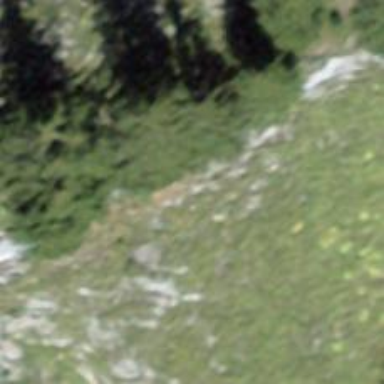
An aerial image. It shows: Natural cliff.